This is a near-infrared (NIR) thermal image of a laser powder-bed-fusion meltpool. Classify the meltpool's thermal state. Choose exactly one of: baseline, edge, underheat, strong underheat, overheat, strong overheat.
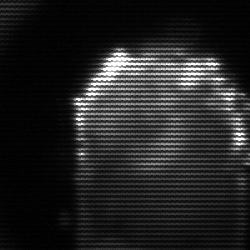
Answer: baseline